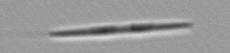
Label: pennate_Pseudo-nitzschia